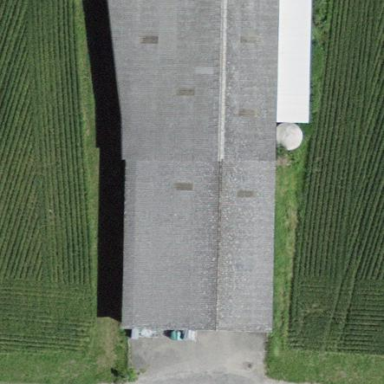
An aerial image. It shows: Warehouse building.